Question: Has anyone got any pointers or can help me with doing a class diagram from a Use Case Diagram? Its been a few years since i have done one and i am at a complete loss.  Not sure how to link the image straight into the post.
I don't need anything extensive, just very simplistic
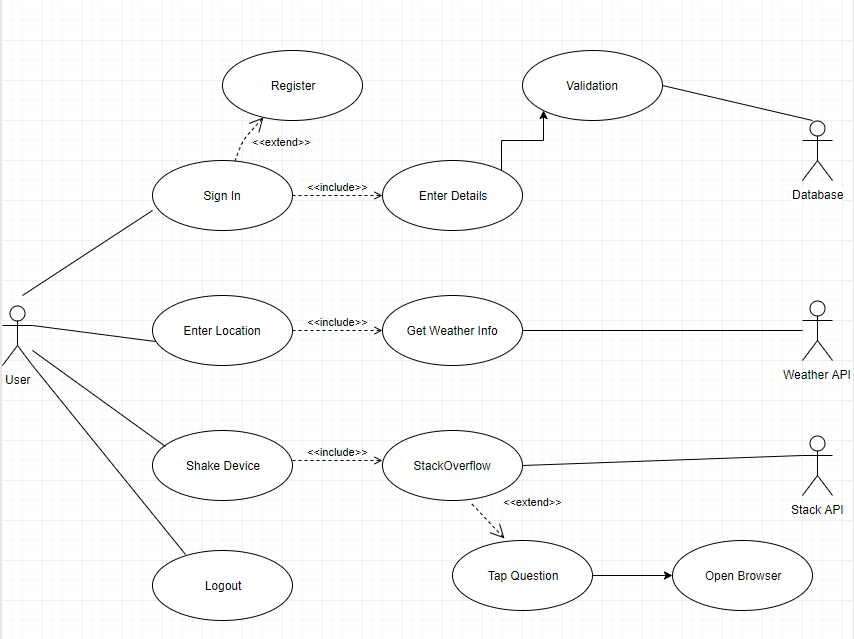
Answer: A class diagram and use case diagrams are quite different really, they detail different aspects of your design. Think of a use case diagram as something you start off with explaining your system -- a high level interaction between human (various roles in your business/org) to system they touch or use. Then those systems are connected with other systems.
Now a class diagram is quite a bit more detailed it shows the objects or components within a specific use case bubble! Sometimes those classes are database tables, sometimes they are objects. So a class diagram is quite a bit more detailed.
So if you want to go from use case diagram to a class diagram, start with the first system in your use case and detail the components for that item. Classes can represent database tables or actual system objects, it depends on your need and how detailed you want to be to relay your design. Go as deep as necessary to relay your points so who ever is going to build/review your system understands the design.